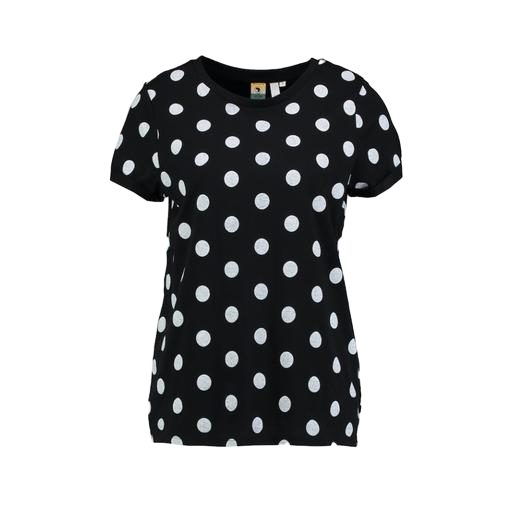
black plus size printed t-shirt only macy, black polka dot tee, black polka-dot shirt, white background